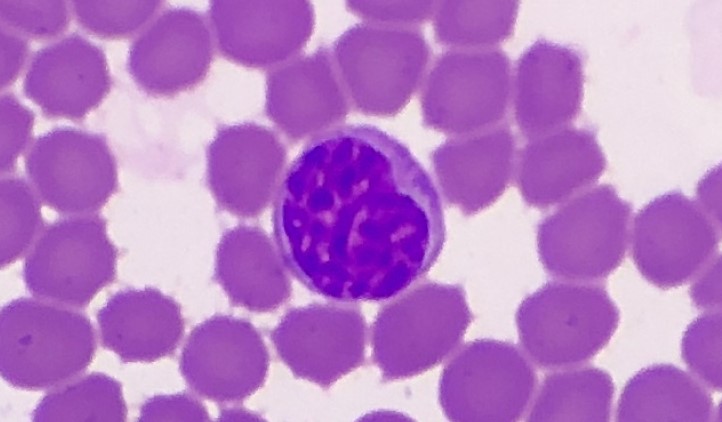
White blood cell type: Lymphocyte